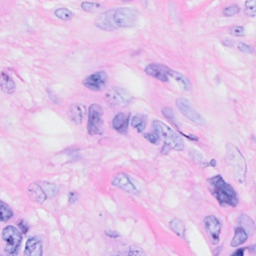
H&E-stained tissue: Breast